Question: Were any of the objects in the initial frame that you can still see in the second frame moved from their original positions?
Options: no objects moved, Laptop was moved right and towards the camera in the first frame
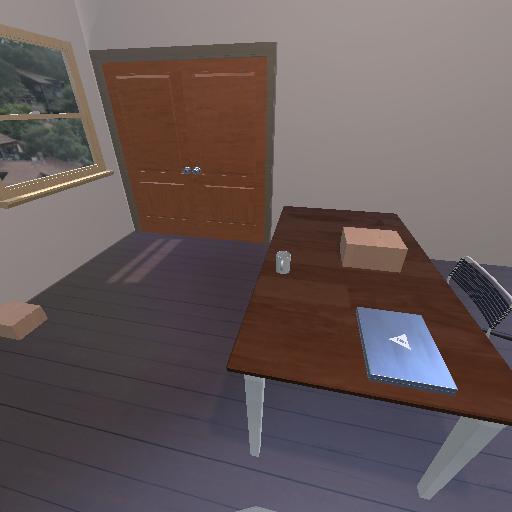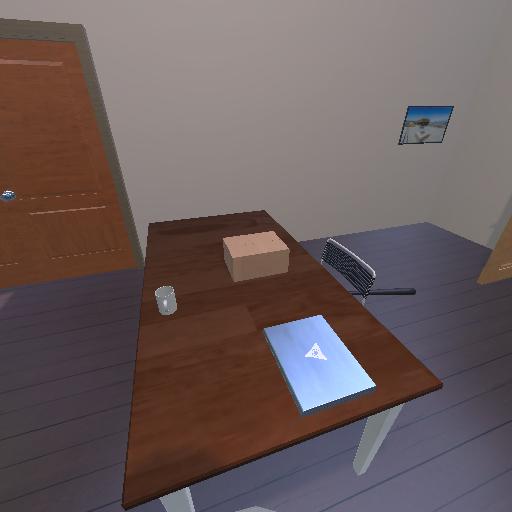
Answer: no objects moved